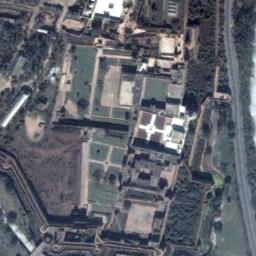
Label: palace